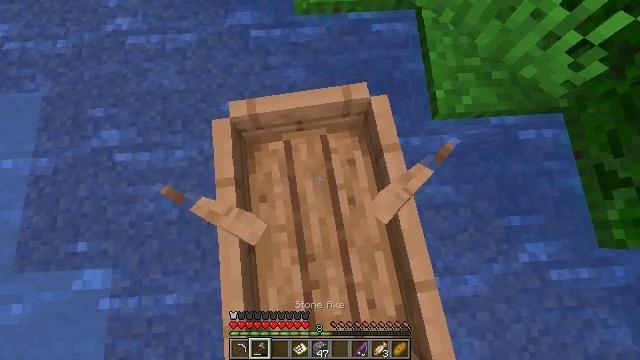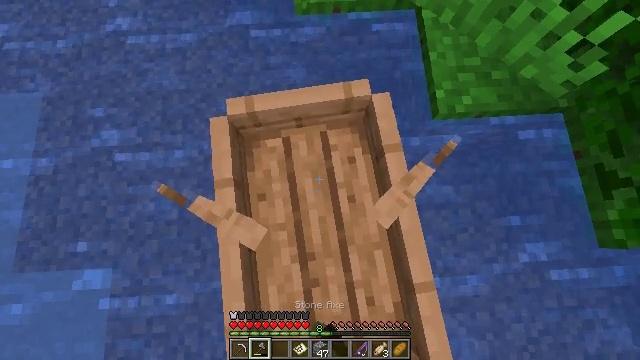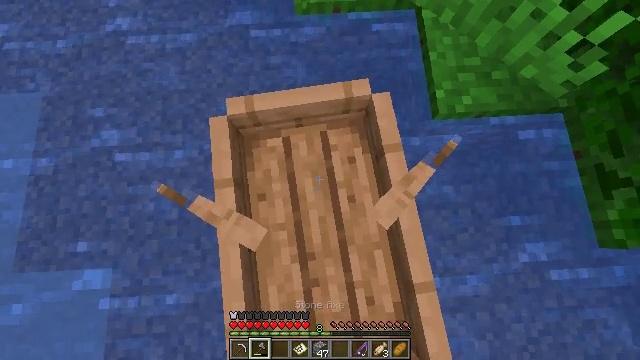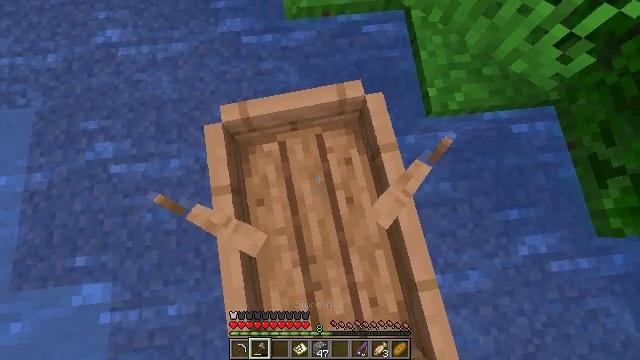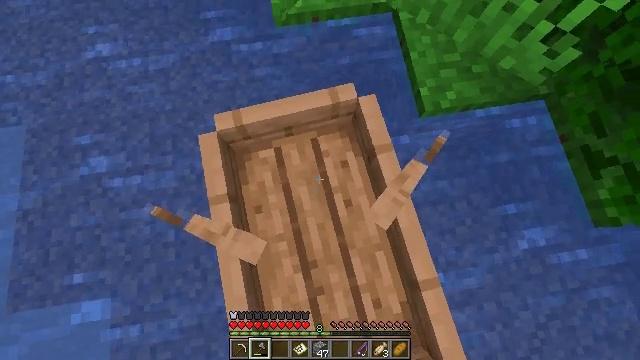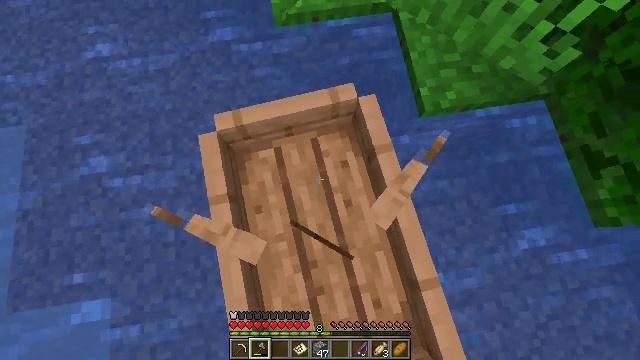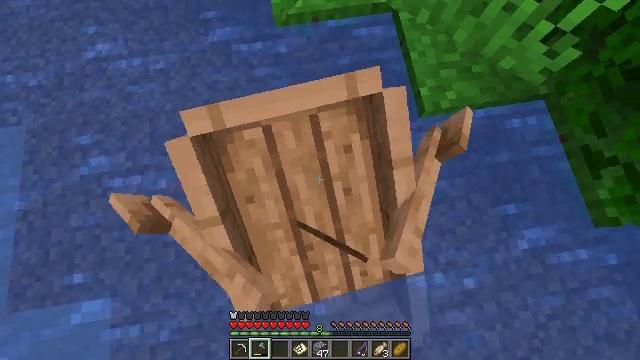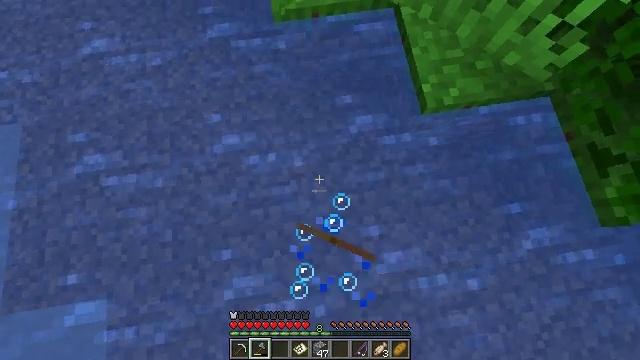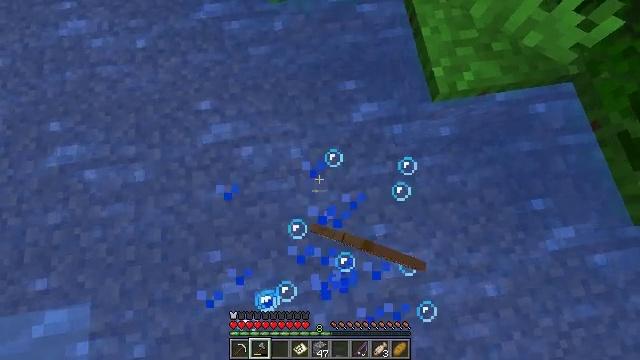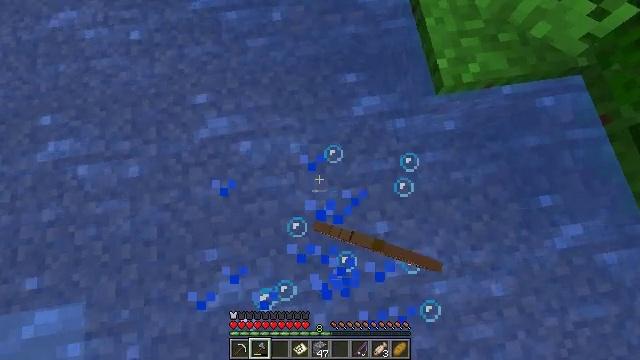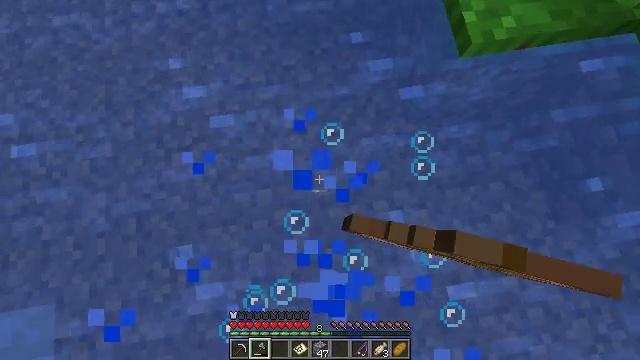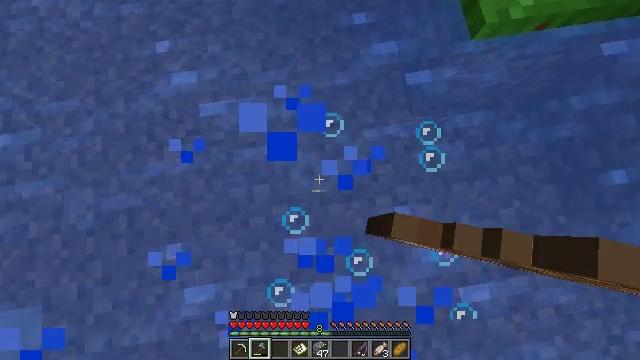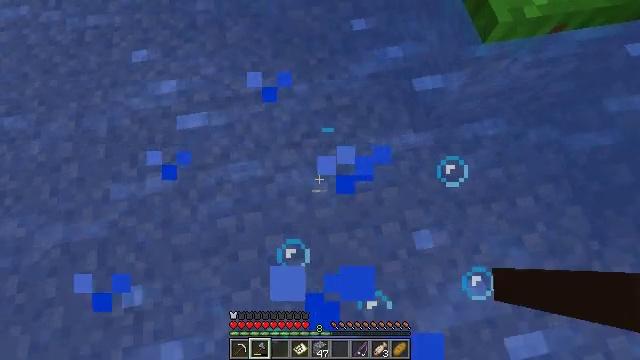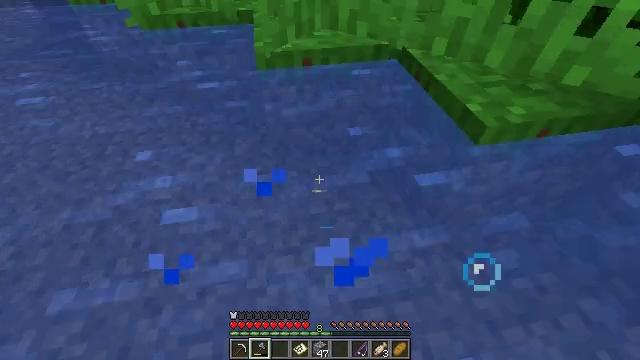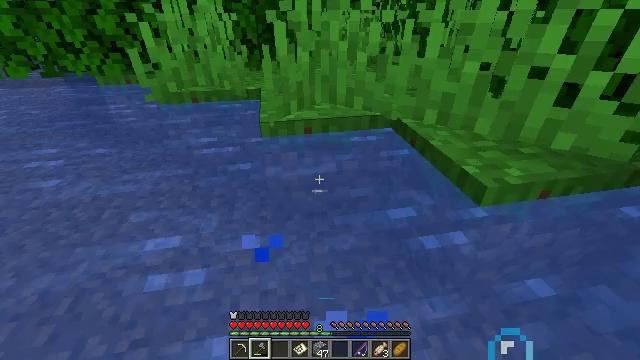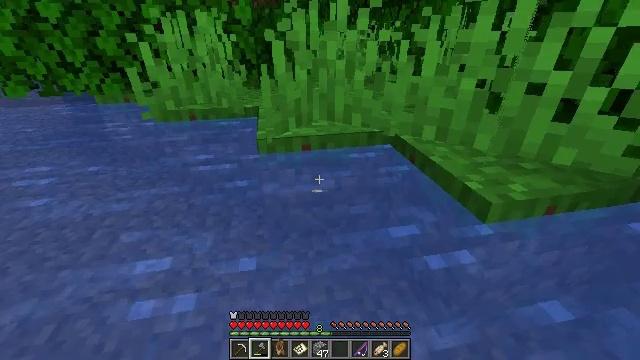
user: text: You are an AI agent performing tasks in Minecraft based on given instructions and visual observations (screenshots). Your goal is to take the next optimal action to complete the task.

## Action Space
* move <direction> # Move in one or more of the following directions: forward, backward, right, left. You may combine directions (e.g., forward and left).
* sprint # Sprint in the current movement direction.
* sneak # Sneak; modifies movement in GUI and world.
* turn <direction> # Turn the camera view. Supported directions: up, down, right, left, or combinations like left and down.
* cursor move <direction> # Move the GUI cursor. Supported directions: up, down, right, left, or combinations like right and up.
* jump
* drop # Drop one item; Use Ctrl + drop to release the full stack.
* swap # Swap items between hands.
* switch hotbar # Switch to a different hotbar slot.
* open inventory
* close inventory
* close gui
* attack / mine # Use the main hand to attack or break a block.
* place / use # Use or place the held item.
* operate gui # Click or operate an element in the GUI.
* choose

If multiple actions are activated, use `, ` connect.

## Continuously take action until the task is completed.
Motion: motion action
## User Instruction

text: Attack the jungle leaves to remove it.
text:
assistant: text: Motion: attack / mine
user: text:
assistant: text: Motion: no_op
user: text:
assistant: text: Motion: turn right
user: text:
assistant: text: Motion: turn right
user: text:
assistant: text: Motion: no_op
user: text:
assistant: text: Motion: no_op
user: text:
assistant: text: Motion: no_op
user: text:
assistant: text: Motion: no_op
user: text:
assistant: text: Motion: no_op
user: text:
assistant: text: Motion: turn down
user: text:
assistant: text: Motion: no_op
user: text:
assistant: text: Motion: turn right and up
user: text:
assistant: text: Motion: turn up
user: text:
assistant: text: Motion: move forward, turn up
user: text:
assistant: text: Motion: move forward, turn up
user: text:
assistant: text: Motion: move forward, turn up
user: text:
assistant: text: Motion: move forward, turn up
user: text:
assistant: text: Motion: move forward, turn up
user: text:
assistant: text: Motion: move forward, turn up
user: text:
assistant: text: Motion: move forward, turn left and up
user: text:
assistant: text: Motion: move forward, turn left and up
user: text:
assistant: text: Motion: move forward, turn left and up
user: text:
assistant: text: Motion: move forward
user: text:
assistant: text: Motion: move forward, jump
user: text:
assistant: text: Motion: move forward, jump
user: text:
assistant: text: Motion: move forward, sprint, jump
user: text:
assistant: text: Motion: move forward, sprint, jump
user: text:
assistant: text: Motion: move forward, sprint, jump
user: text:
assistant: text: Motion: move forward, sprint, jump
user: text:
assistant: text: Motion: move forward, sprint, jump